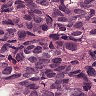
Metastatic tissue present: yes